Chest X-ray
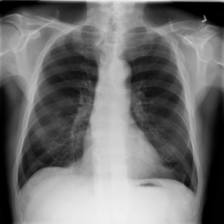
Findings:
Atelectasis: negative
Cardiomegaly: negative
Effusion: negative
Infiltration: negative
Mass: negative
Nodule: negative
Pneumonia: negative
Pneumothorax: negative
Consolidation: negative
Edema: negative
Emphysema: positive
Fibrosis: negative
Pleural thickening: negative
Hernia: negative